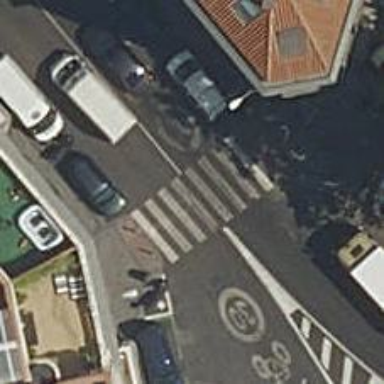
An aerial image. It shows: Crossing on the road.